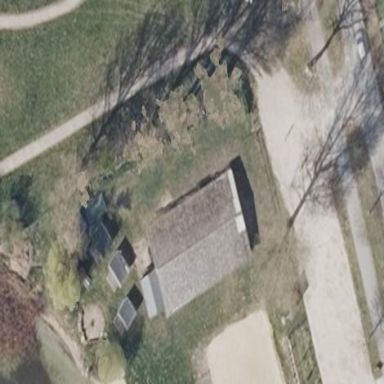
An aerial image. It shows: Garage.